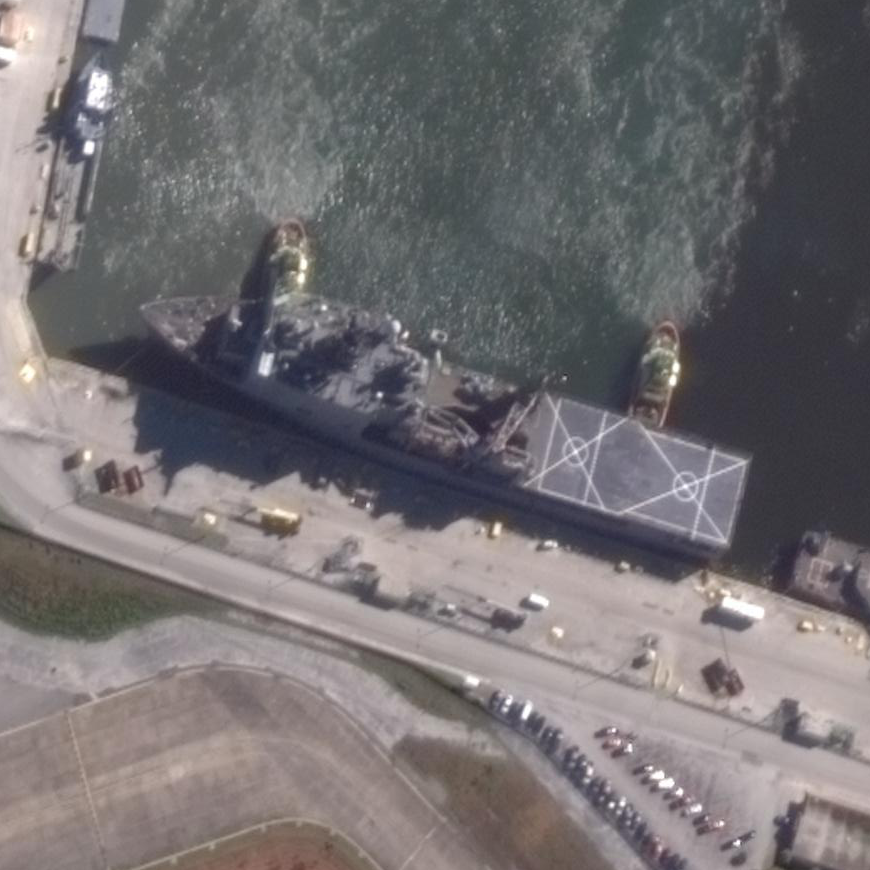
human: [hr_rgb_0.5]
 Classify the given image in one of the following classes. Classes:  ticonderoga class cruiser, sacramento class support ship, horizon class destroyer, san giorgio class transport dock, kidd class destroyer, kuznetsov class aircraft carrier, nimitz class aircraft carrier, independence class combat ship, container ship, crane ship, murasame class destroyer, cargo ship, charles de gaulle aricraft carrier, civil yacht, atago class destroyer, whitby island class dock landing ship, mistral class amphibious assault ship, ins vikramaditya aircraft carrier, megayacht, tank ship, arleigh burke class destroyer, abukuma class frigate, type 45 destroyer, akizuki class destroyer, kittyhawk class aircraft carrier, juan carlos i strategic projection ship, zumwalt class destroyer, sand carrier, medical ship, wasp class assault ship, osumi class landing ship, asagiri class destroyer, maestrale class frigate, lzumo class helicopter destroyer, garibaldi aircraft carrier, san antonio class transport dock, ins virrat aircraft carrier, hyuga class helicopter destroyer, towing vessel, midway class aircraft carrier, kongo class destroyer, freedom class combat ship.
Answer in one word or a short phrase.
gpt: Whitby Island class dock landing ship